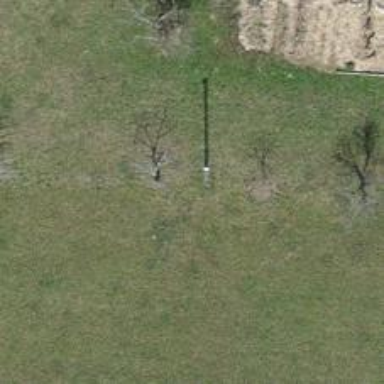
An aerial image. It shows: Minor power line.